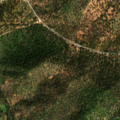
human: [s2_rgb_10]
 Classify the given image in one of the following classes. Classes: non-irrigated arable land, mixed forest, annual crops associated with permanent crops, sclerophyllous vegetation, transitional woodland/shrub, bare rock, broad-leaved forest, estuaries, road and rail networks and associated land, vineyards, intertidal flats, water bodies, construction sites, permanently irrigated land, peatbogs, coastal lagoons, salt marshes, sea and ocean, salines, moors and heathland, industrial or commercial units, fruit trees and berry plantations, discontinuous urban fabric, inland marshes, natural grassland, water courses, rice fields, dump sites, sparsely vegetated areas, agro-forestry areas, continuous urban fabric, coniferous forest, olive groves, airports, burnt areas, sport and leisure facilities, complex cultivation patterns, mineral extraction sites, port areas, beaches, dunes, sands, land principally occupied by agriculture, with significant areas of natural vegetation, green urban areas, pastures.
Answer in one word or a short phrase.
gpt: vineyards, olive groves, agro-forestry areas